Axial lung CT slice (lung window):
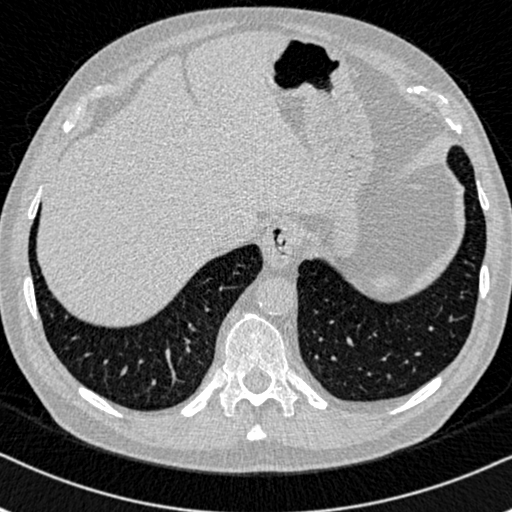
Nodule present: no